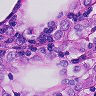
Metastatic tissue present: yes